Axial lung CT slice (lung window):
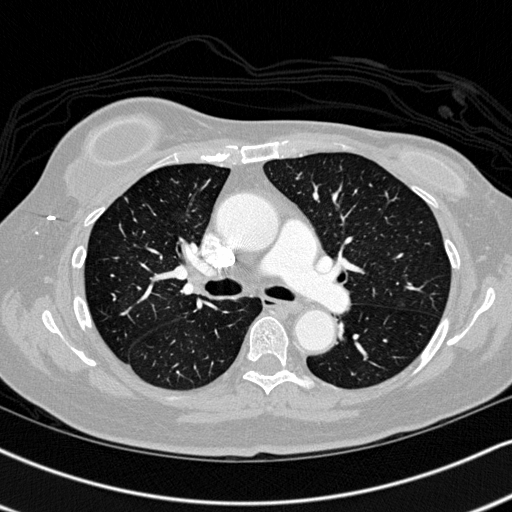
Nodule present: no